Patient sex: M
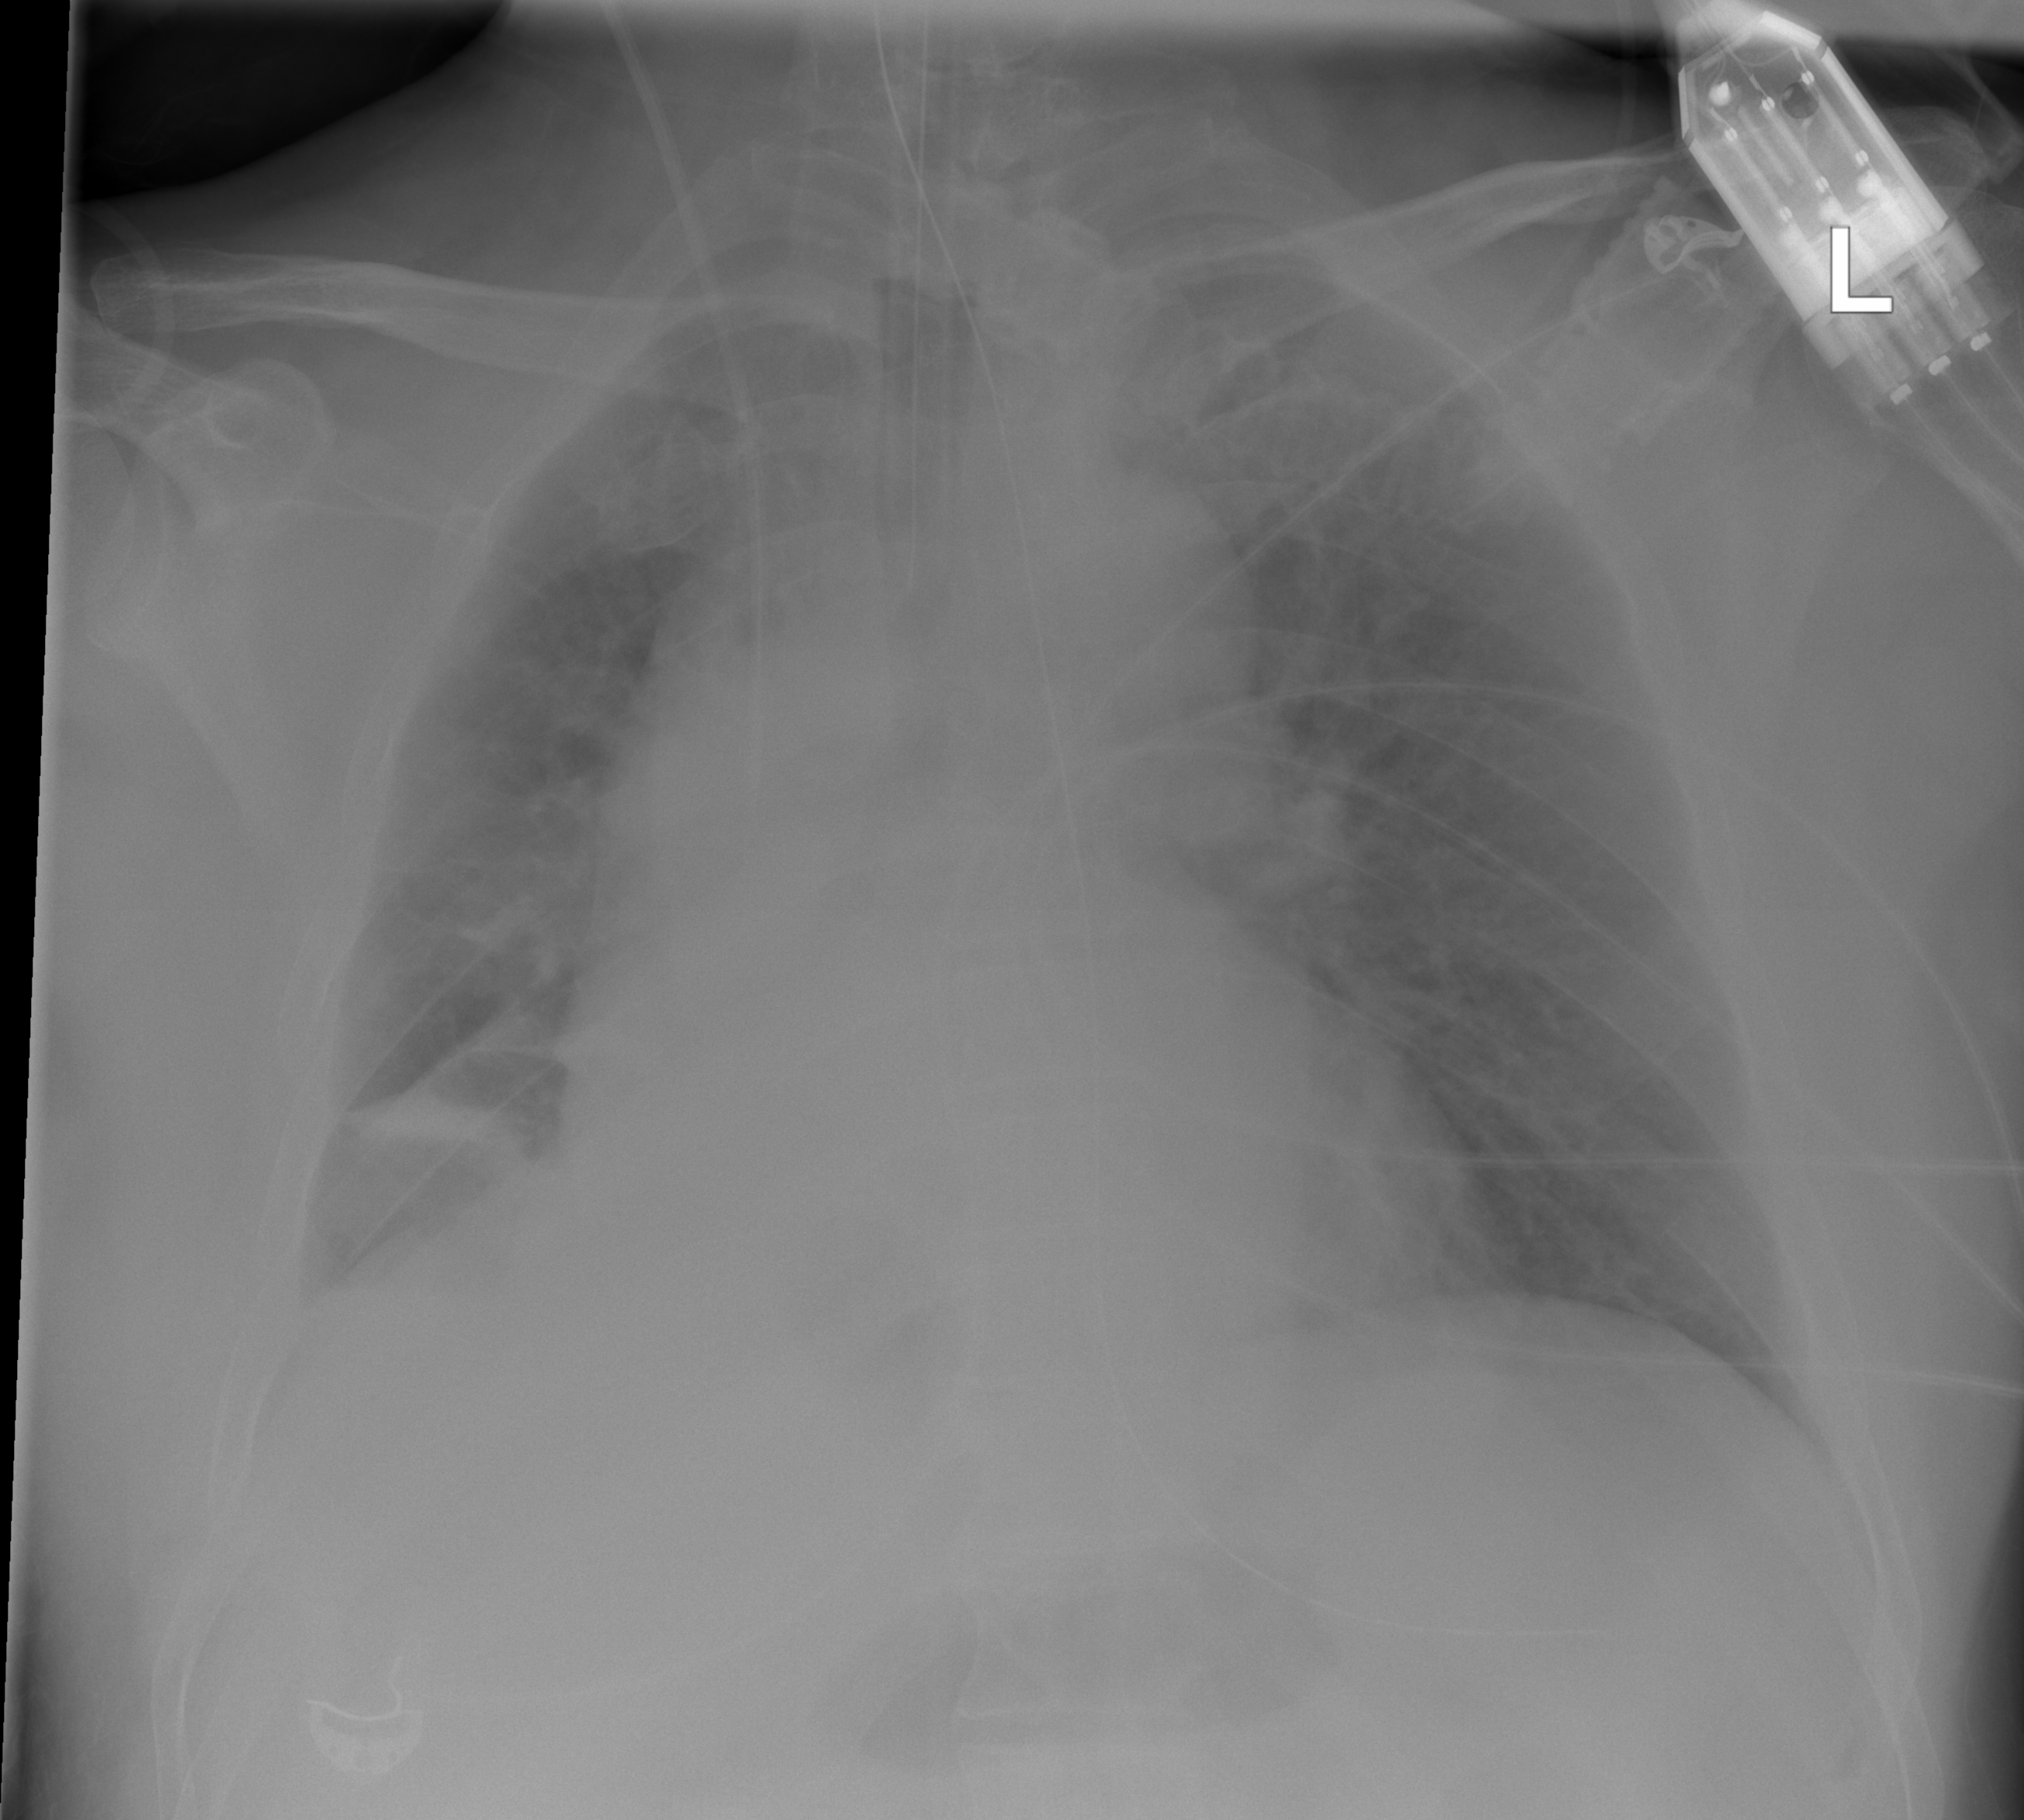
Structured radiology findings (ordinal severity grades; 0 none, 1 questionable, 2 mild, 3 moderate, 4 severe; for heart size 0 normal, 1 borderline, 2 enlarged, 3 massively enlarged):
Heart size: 2
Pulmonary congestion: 0
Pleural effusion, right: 2
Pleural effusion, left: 0
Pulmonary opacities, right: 0
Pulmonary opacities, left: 0
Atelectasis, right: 2
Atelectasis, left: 0